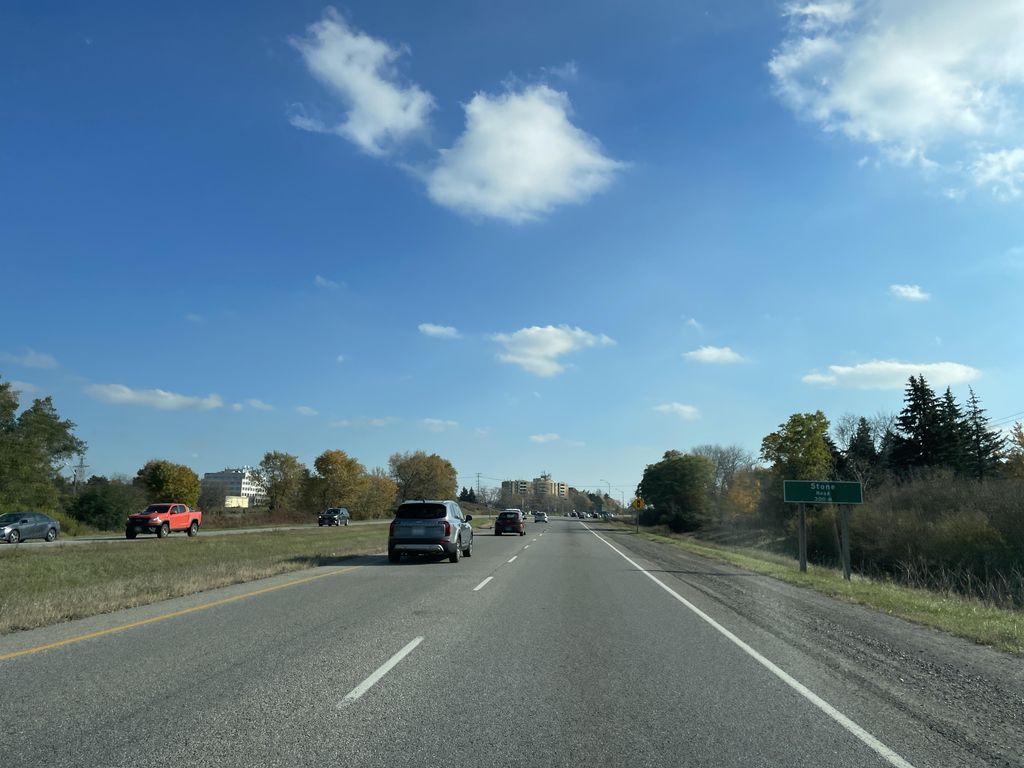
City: kitchener-waterloo